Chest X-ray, PA view. Patient: 52 years old, sex M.
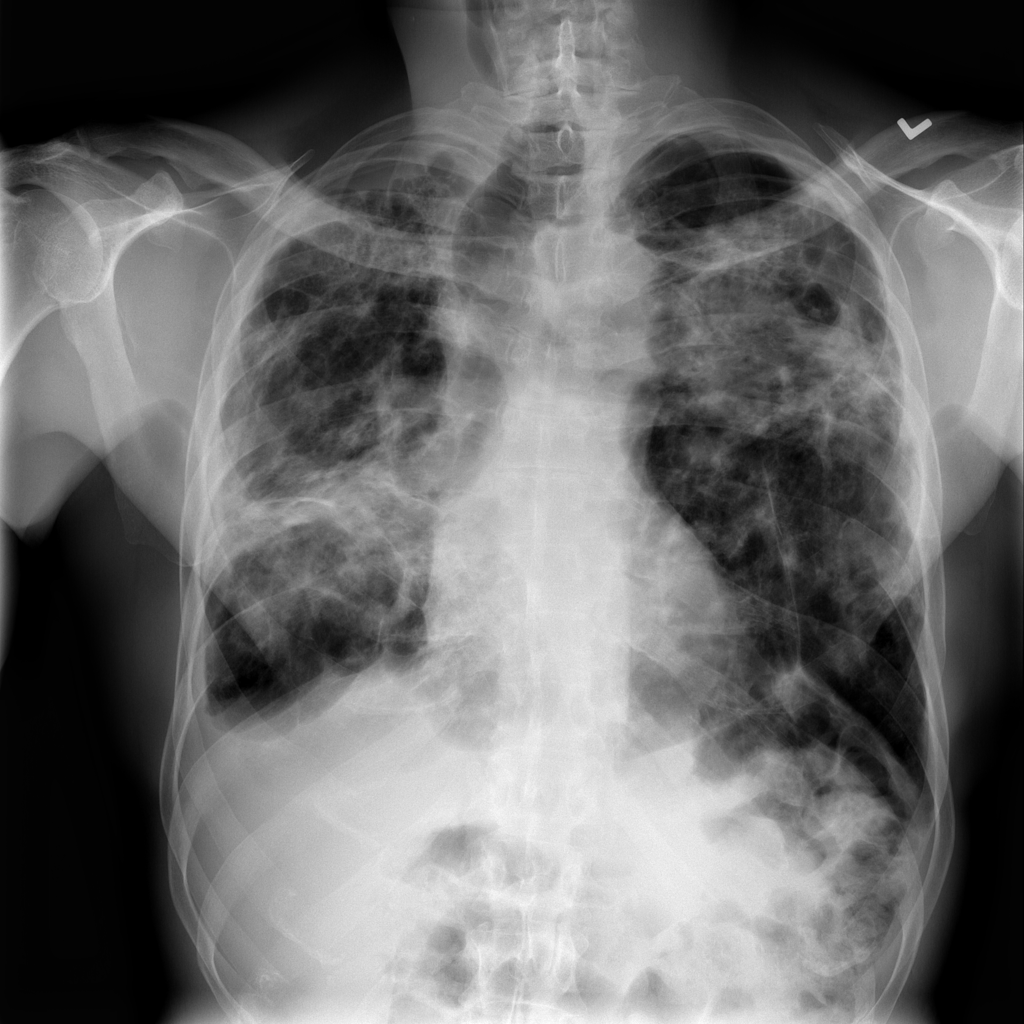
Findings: Fibrosis